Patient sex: M
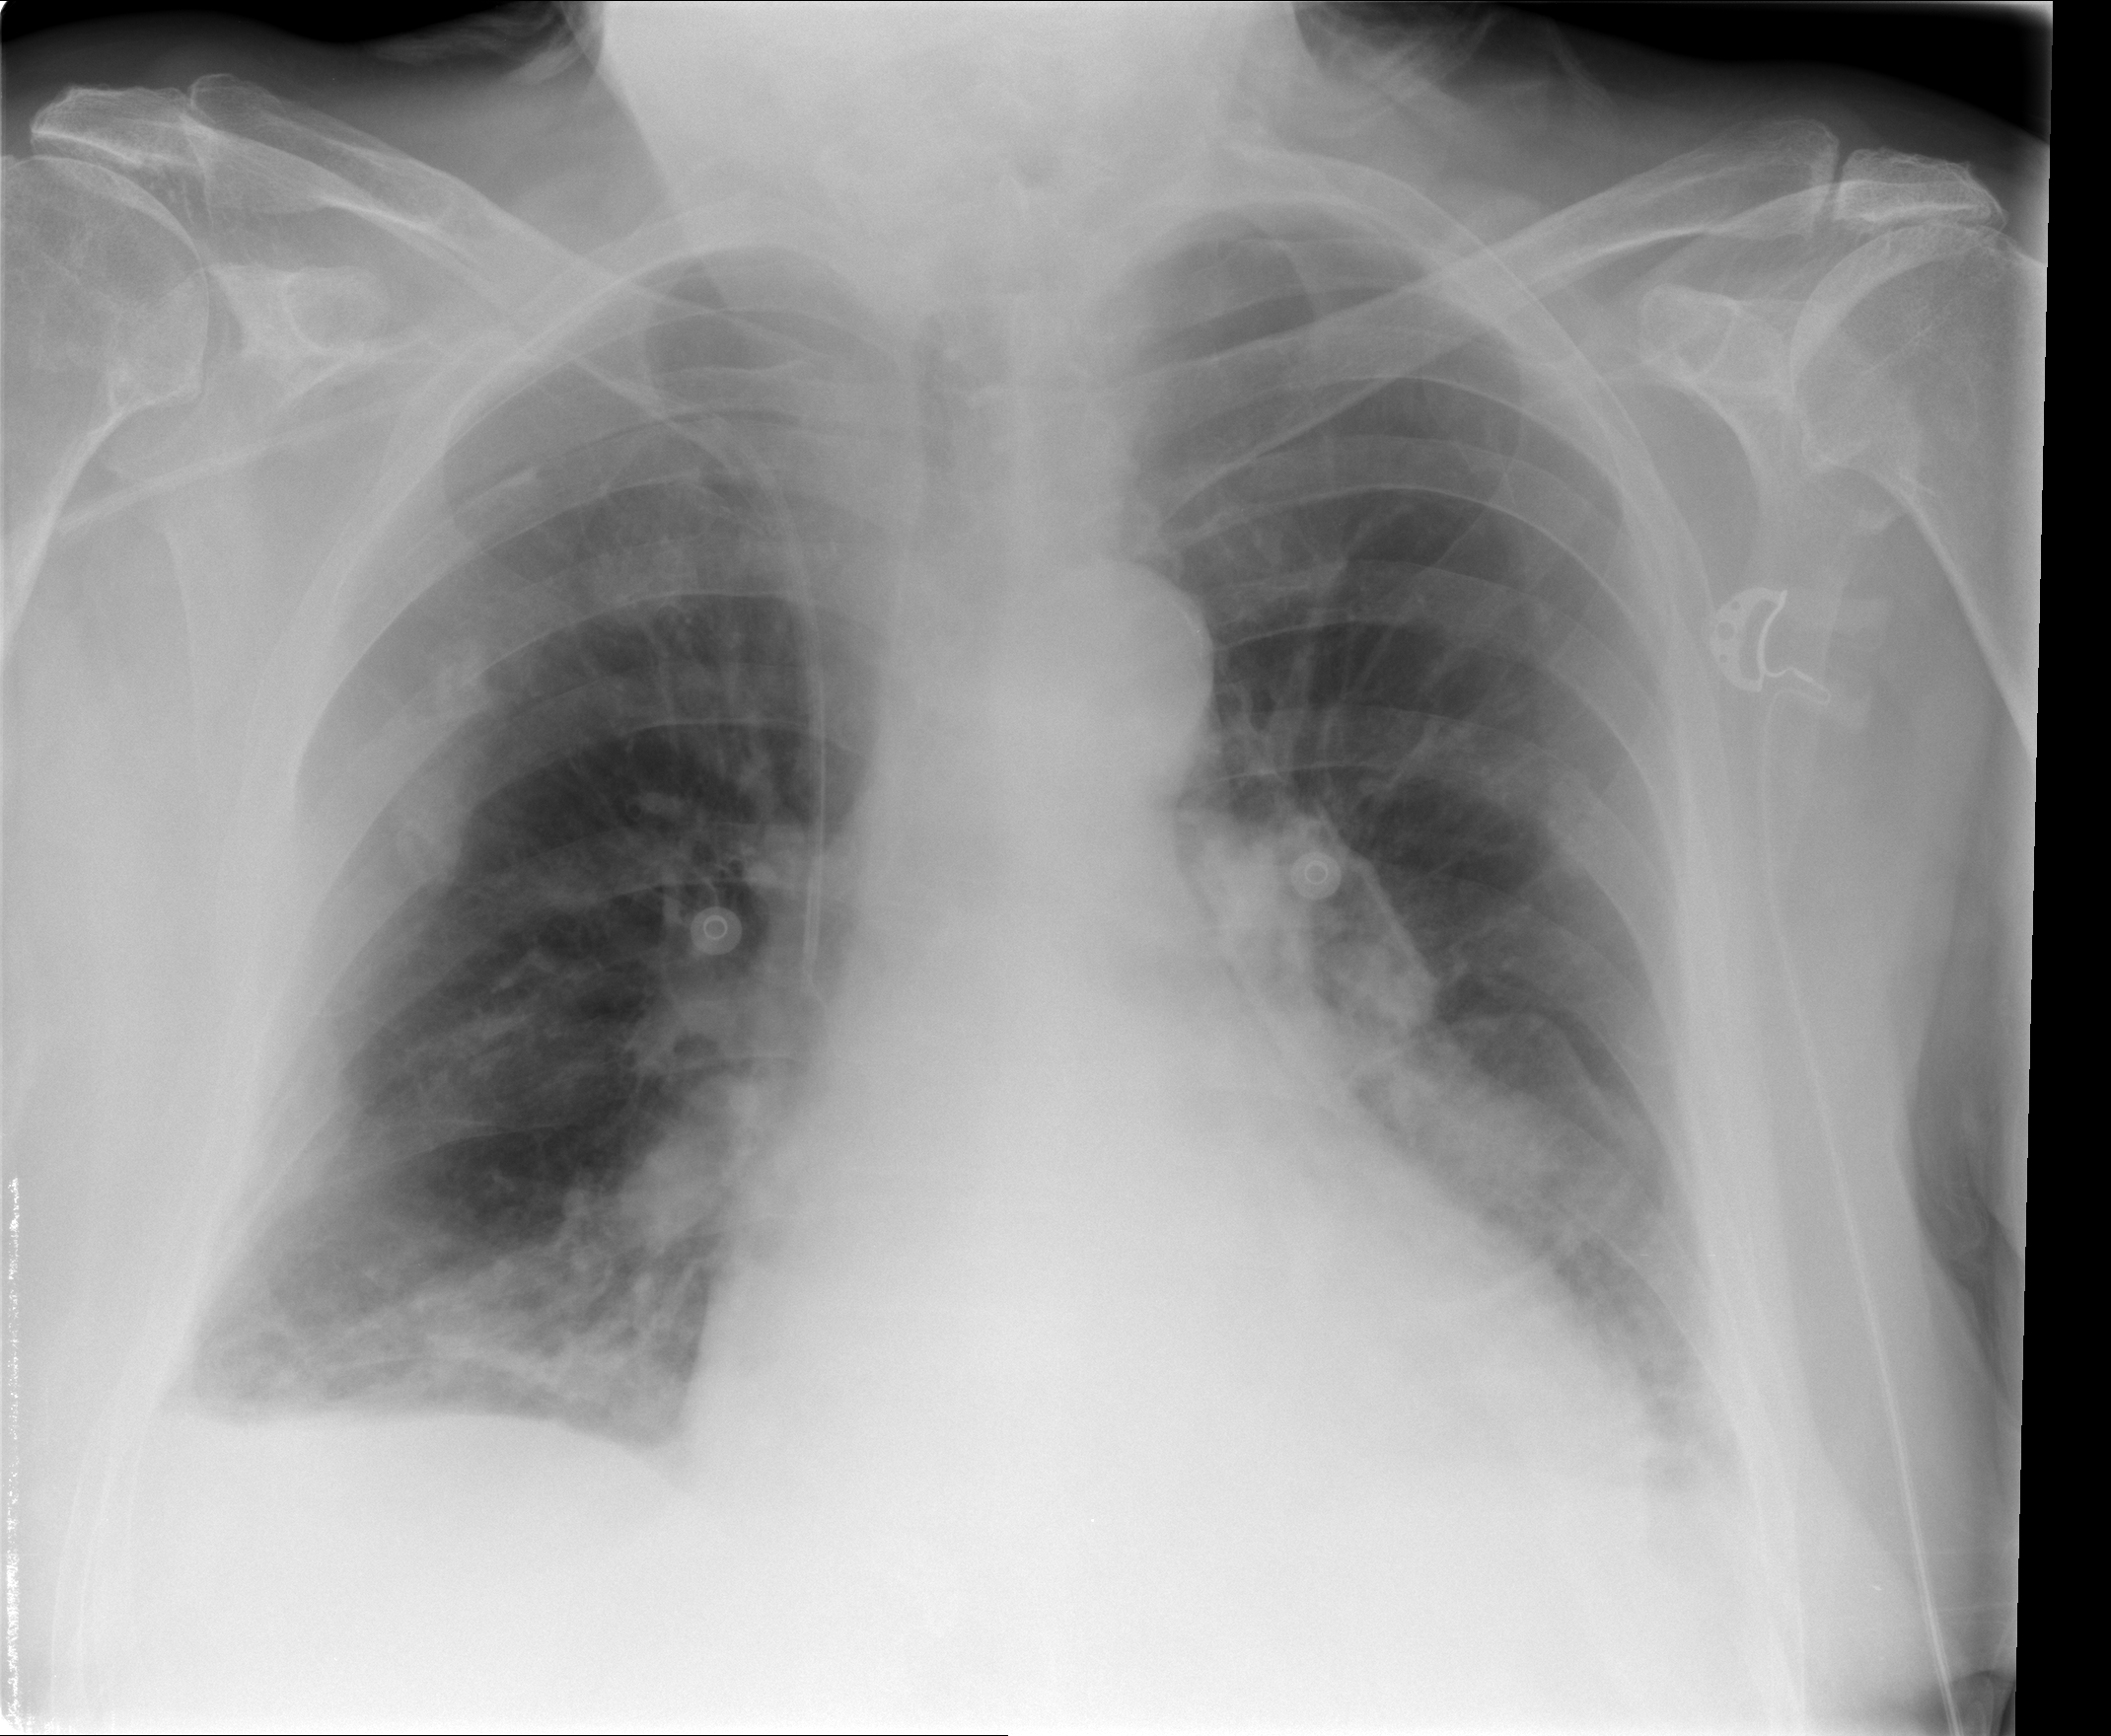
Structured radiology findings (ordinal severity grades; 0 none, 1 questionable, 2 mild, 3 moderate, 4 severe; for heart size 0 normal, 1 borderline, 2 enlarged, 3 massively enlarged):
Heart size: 2
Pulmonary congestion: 2
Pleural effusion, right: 2
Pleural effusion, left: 2
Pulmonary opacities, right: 2
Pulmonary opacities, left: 0
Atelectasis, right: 2
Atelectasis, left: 2